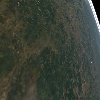
Label: land